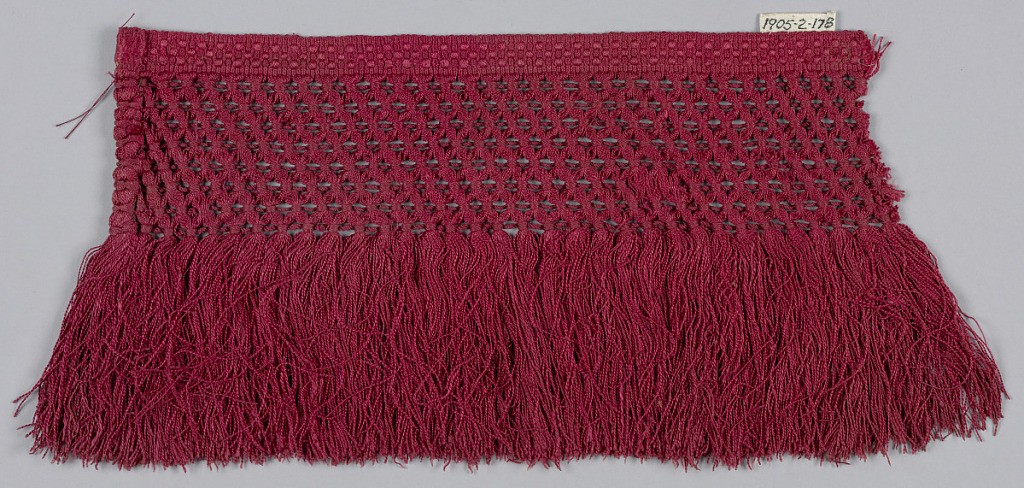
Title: Fringe
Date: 17th century
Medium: silk Technique: woven
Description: Red fringe with a patterned heading, wide band in a trellis pattern and skirt threads.